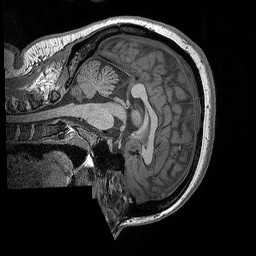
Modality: T1w
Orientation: sagittal
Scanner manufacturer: siemens
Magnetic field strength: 3 T
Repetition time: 2.3 s
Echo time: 0.00298 s